Interaction volume radius: 10 \u00c5
Interaction volume height: 35 \u00c5
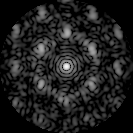
Disorder parameter: 0.5869